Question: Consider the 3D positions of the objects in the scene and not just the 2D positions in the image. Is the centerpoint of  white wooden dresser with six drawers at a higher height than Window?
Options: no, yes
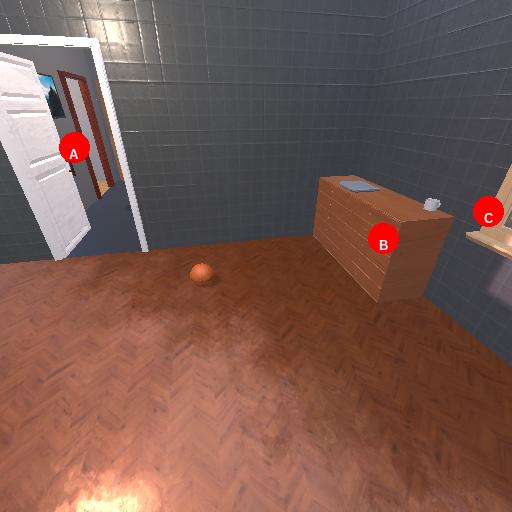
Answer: no